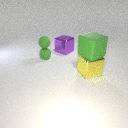
large yellow metal cube in front of small green rubber sphere